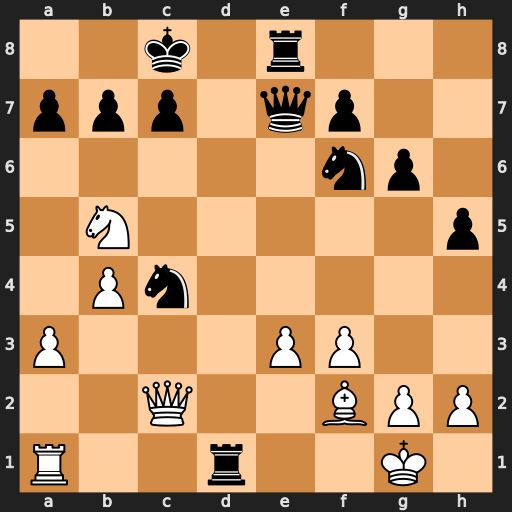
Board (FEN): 2k1r3/ppp1qp2/5np1/1N5p/1Pn5/P3PP2/2Q2BPP/R2r2K1
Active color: w
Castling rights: -
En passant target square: -
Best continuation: Rxd1 Nxe3 Bxe3 Qxe3+ Kf1 c6 Nd6+ Kb8 Nxe8